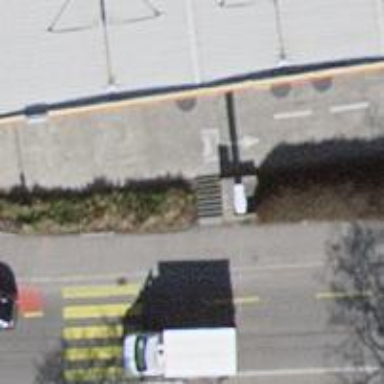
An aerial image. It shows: Set of steps on the road.